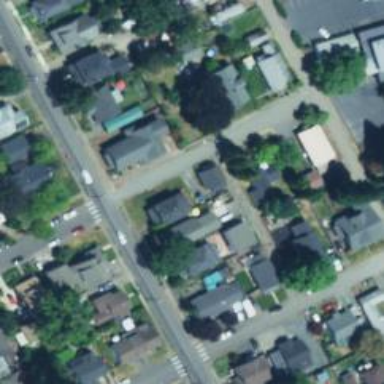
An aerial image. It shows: Residential road with sidewalk on the left side.